八年级 · 度量几何学
已知点 $D$ 与点 $A(-5,0), B(0,12), C(a, a)$ 是一平行四边形的四个顶点, 则 $C D$ 长的最小值为 $(\quad)$
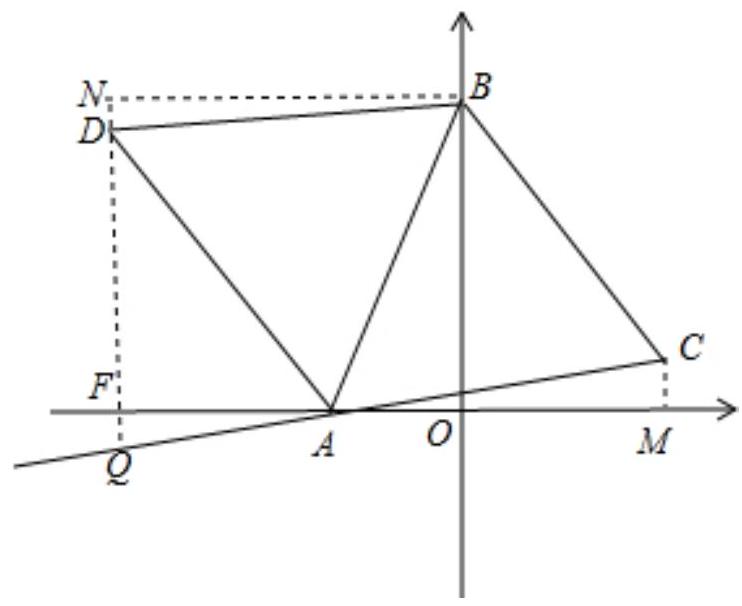
A. $\frac{17}{2} \sqrt{2}$
B. $\frac{13}{2} \sqrt{2}$
C. 13
D. 12
答案: A
解析: 有两种情况:

(1) $C D$ 是平行四边形的一条边, 那么有 $A B=C D=\sqrt{(-5)^{2}+12^{2}}=13$,

(2) $C D$ 是平行四边形的一条对角线,

过 $C$ 作 $C M \perp A O$ 于 $M$, 过 $D$ 作 $D F \perp A O$ 于 $F$, 交 $A C$ 于 $Q$, 过 $B$ 作 $B N \perp D F$ 于 $N$,

则 $\angle B N D=\angle D F A=\angle C M A=\angle Q F A=90^{\circ}$,

$\angle C A M+\angle F Q A=90^{\circ}, \angle B D N+\angle D B N=90^{\circ}$,

$\because$ 四边形 $A C B D$ 是平行四边形,

$\therefore B D=A C, \angle C=\angle D, B D / / A C$,

$\therefore \angle B D F=\angle F Q A$,

$\therefore \angle D B N=\angle C A M$

$\because$ 在 $\triangle D B N$ 和 $\triangle C A M$ 中 $\left\{\begin{array}{l}\angle B N D=\angle A M C \\ \angle D B N=\angle C A M \\ B D=A C\end{array}\right.$

$\therefore \triangle D B N \cong \triangle C A M(A A S)$

$\therefore D N=C M=a, B N=A M=a+5$,

$\therefore D(-5-a, 12-a)$,

由勾股定理得: $C D^{2}=(5+a+a)^{2}+(12-a-a)^{2}=8\left(a-\frac{7}{4}\right)^{2}+\frac{289}{2}$, 当 $a=\frac{7}{4}$ 时, $C D$ 有最小值,是 $\frac{17 \sqrt{2}}{2} ，$

$\because \frac{17 \sqrt{2}}{2}<13$,

$\therefore C D$ 的最小值是 $\frac{17 \sqrt{2}}{2}$.

故选 $A$.